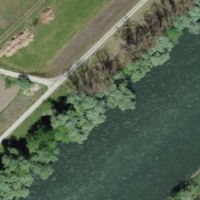
EUNIS habitat code: 15
Species observed at this site:
Pseudochorthippus parallelus